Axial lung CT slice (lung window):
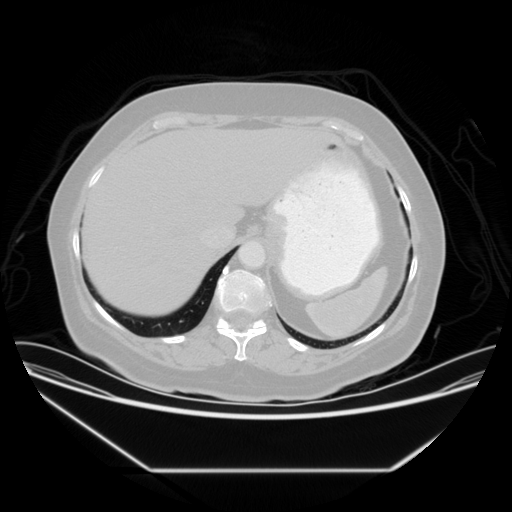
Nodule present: no